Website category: movie
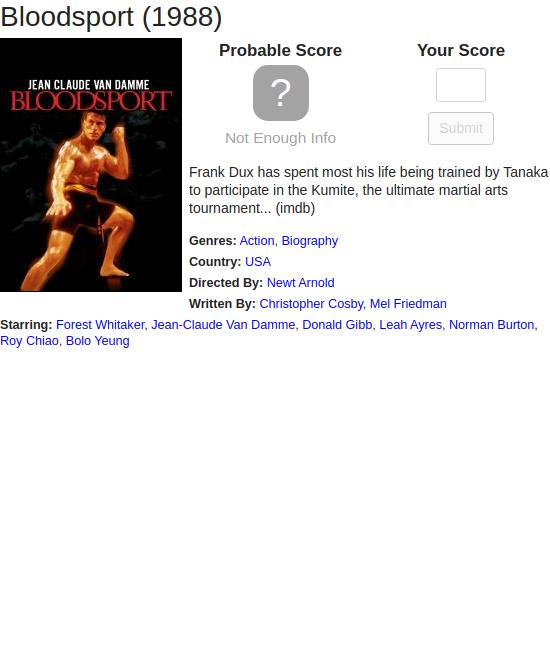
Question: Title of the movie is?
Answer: Bloodsport

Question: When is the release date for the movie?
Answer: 1988

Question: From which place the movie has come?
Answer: USA

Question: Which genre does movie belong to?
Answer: Action

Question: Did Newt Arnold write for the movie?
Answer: no

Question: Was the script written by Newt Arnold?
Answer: no

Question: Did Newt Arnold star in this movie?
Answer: no

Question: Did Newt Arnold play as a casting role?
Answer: no

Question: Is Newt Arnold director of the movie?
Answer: yes

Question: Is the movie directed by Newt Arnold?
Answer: yes

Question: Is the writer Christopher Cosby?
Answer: yes

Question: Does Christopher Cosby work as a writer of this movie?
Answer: yes

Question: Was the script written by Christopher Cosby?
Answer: yes

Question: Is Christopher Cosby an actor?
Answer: no

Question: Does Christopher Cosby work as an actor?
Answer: no

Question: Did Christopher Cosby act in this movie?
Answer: no

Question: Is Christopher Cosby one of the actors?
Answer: no

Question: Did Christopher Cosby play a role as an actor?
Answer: no

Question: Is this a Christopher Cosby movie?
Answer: no

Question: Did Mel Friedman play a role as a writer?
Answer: yes

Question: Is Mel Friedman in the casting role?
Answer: no

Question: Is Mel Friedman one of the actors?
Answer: no

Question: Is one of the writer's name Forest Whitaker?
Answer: no

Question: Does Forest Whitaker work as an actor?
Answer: yes

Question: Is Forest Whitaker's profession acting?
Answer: yes

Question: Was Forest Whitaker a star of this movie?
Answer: yes

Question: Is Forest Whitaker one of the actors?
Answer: yes

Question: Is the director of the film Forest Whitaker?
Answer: no

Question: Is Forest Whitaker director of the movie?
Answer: no

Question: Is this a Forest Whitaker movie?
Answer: no

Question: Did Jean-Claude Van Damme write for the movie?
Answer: no

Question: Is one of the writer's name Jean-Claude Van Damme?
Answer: no

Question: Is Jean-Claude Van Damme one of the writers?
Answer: no

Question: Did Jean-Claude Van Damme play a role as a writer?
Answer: no

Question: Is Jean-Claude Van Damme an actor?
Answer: yes

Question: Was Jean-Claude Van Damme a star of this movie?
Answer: yes

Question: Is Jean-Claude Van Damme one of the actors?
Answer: yes

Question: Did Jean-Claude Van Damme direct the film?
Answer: no

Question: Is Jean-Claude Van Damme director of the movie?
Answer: no

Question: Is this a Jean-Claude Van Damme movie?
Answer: no

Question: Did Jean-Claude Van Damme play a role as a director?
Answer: no

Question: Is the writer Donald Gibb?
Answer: no

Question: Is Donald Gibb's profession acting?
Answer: yes

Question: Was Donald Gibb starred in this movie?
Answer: yes

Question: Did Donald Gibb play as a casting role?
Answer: yes

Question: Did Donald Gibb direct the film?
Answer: no

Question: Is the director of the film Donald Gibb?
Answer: no

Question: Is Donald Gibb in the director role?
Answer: no

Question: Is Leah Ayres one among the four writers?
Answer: no

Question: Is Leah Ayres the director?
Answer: no

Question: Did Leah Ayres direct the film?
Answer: no

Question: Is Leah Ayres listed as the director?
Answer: no

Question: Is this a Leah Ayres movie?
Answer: no

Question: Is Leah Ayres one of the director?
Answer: no

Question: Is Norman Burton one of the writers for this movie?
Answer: no

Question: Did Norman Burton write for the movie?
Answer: no

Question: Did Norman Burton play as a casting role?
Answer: yes

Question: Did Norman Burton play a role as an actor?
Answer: yes

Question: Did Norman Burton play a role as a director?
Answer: no

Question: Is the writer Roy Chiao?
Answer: no

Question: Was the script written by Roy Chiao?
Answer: no

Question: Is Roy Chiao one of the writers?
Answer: no

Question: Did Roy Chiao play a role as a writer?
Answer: no

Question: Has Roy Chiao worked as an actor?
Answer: yes